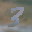
Label: 3